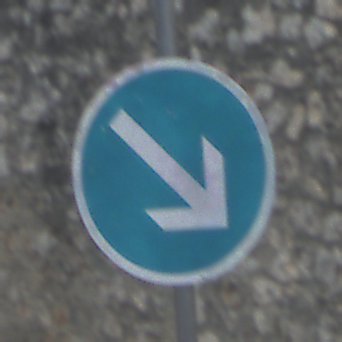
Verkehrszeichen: VorgeschriebeneVorbeifahrtRechts
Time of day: MorningAfternoon
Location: Outdoor (Suburban)
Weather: PartlyCloudy
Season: NotSpecified
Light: Natural